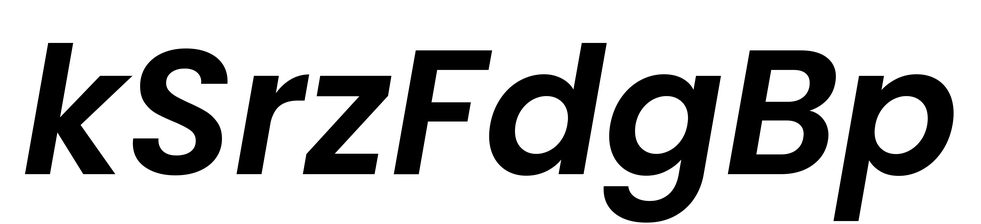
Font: Poppins-SemiBoldItalic